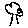
Label: tree